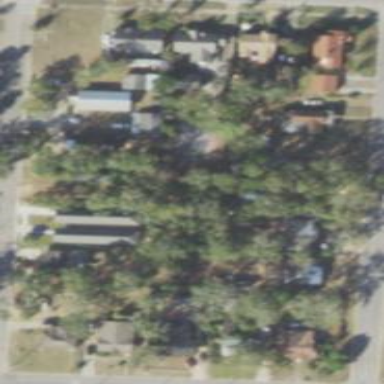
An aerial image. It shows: Residential area composed of single-family homes.